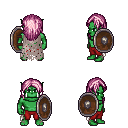
a pixel art fantasy rpg character, male body template, orc, green skin, gray tattered cape, red pants, pink long hairstyle, shield, four views (front, back, left, right), 2x2 character sprite sheet, small pixel art, hard edges, no anti-aliasing